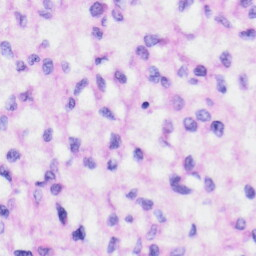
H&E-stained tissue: Liver